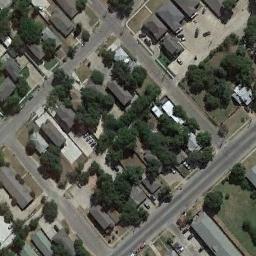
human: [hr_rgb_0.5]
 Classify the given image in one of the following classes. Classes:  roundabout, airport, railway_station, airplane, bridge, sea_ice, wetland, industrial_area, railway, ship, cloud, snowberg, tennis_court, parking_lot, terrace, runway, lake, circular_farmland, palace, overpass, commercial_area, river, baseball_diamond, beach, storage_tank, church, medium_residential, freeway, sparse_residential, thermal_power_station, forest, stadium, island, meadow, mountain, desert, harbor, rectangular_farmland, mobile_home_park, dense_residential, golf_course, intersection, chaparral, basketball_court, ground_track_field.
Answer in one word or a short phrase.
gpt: medium_residential